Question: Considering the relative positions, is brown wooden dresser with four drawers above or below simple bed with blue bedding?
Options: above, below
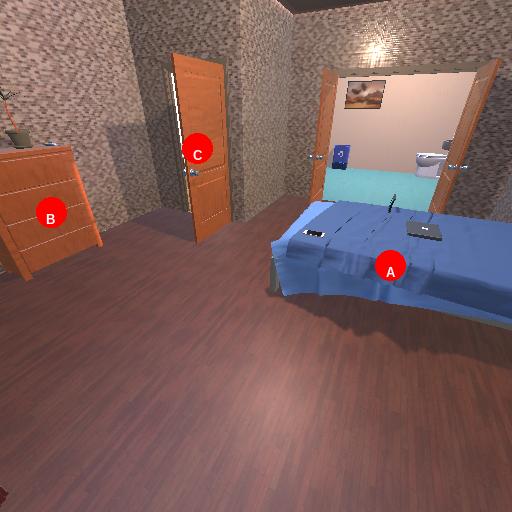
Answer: above